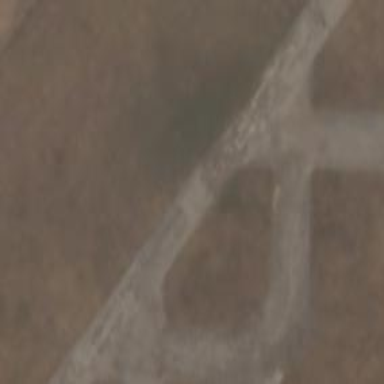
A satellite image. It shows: Image of taxiway at airport.